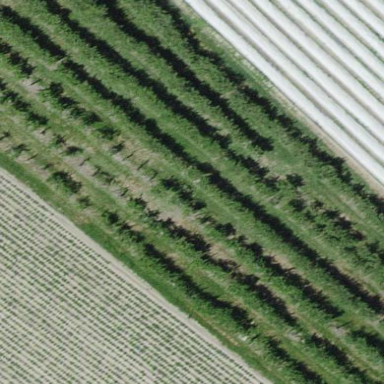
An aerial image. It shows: Orchard.